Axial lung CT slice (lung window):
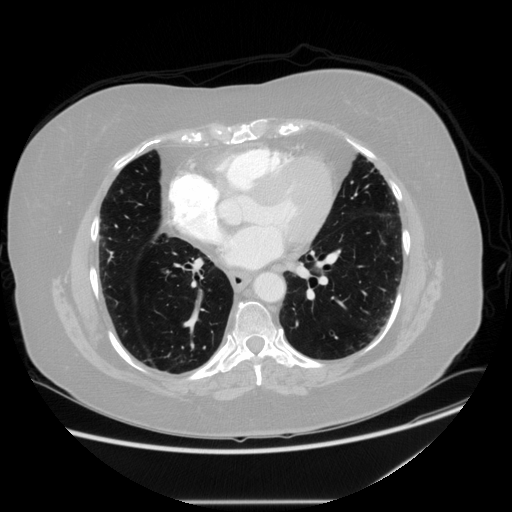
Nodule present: no